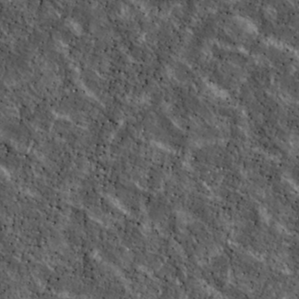
Label: non_frost